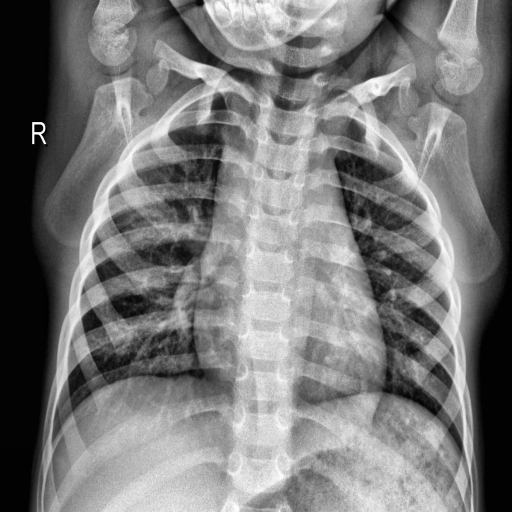
Finding: NORMAL